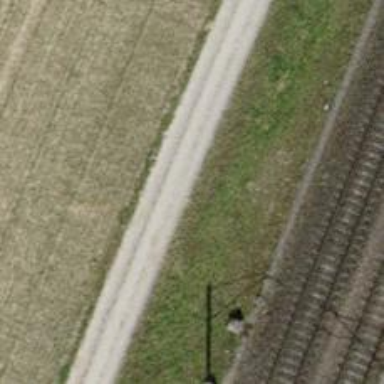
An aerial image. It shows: Track with grade2 tracktype.